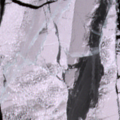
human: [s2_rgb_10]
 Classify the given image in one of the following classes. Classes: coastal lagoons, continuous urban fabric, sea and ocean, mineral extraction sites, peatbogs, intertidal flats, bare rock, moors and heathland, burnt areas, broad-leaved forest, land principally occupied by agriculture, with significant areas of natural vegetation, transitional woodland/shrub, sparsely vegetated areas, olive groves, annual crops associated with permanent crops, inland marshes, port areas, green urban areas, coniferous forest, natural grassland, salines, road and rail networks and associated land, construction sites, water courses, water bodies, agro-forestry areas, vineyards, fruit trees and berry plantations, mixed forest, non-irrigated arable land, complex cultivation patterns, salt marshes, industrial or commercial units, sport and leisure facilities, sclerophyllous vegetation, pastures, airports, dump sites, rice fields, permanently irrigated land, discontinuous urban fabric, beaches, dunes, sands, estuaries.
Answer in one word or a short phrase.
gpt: sea and ocean